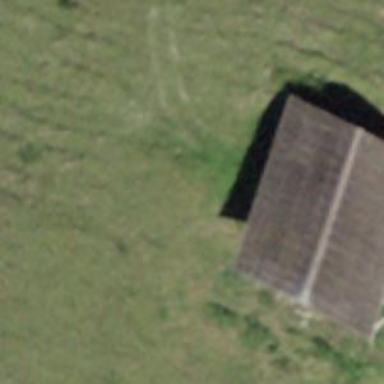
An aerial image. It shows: Farm auxiliary building.